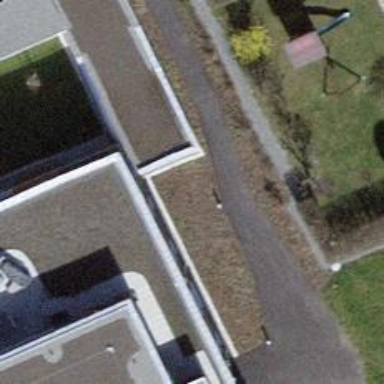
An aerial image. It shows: Parking entrance.